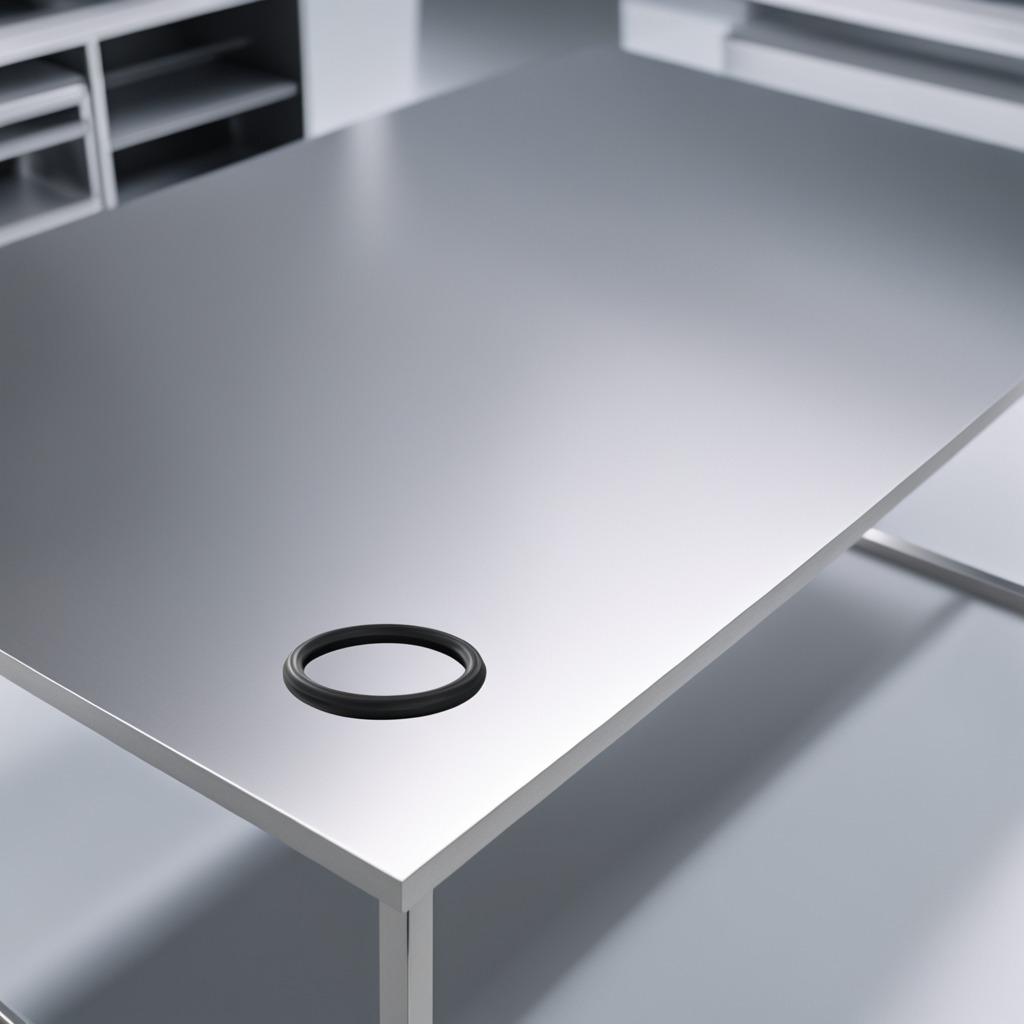
A rubber O-ring is lying on a stainless steel table in a high-end prototyping lab.